Interaction volume radius: 10 \u00c5
Interaction volume height: 10 \u00c5
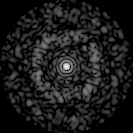
Disorder parameter: 0.8194